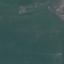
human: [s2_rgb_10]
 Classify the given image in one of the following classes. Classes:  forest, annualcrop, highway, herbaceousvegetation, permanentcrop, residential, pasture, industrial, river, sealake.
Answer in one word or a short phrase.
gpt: Pasture